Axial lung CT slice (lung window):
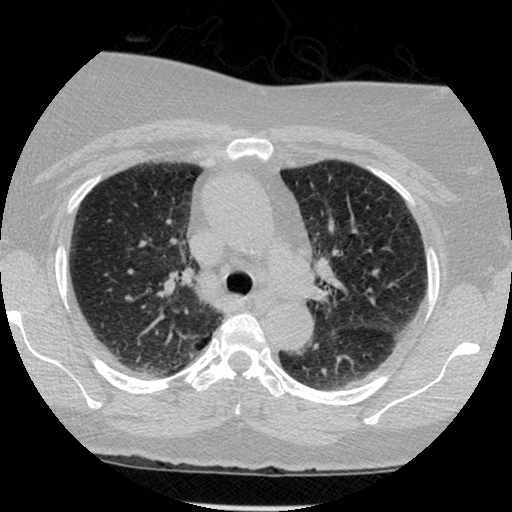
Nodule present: no